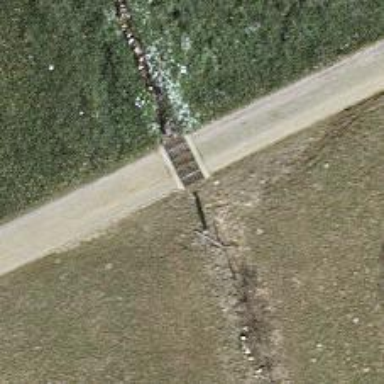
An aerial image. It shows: Cattle grid barrier.